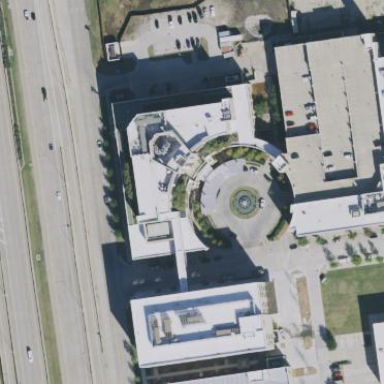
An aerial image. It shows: Hospital building.